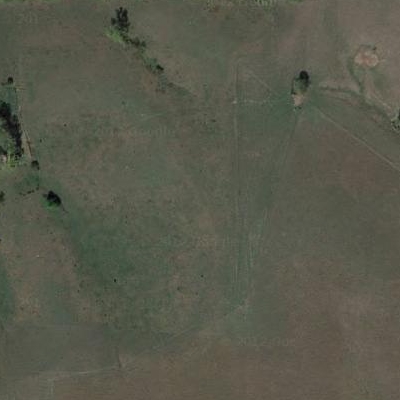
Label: aGrass